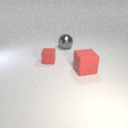
small red rubber cube in front of large gray metal sphere